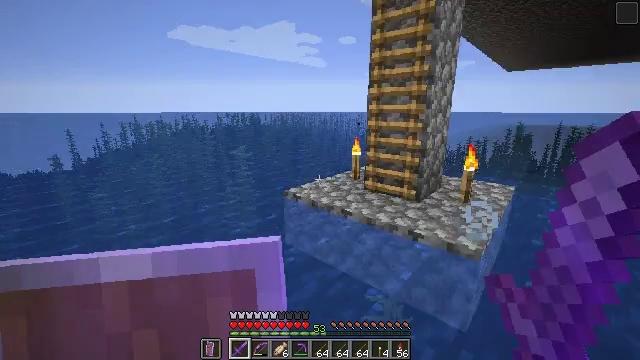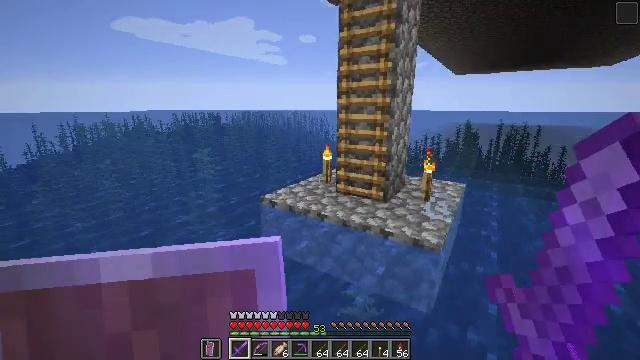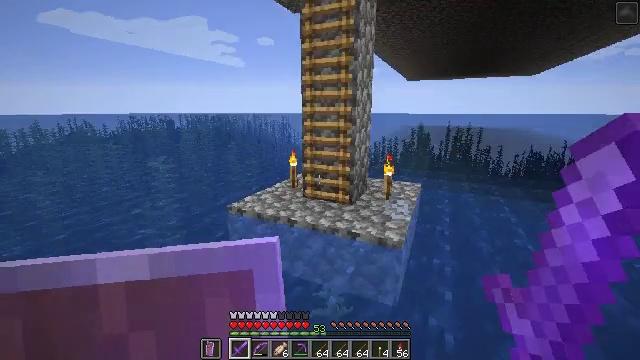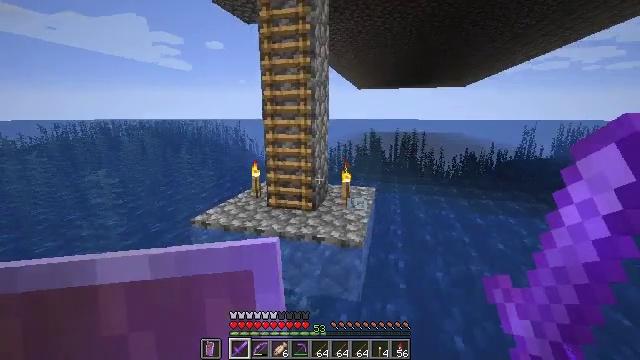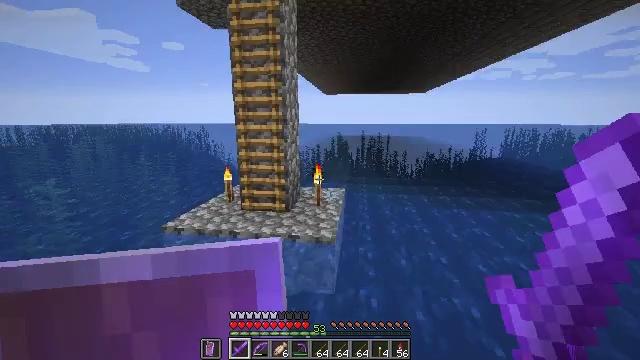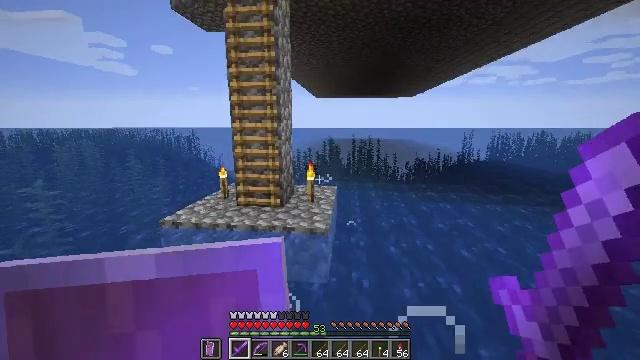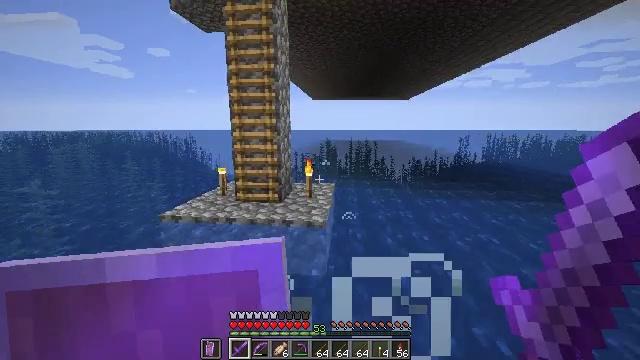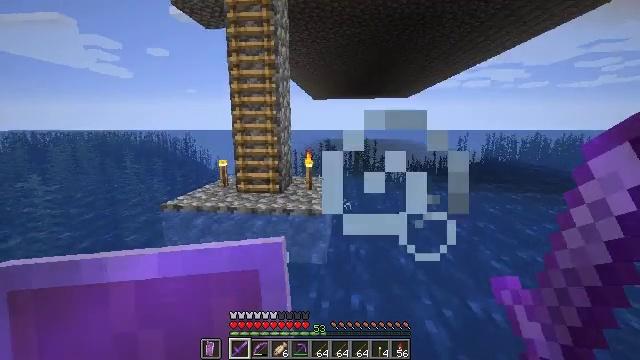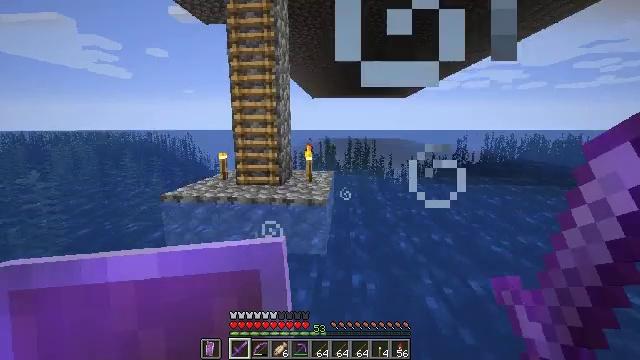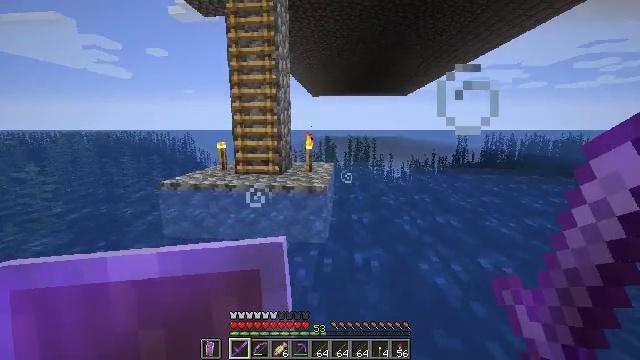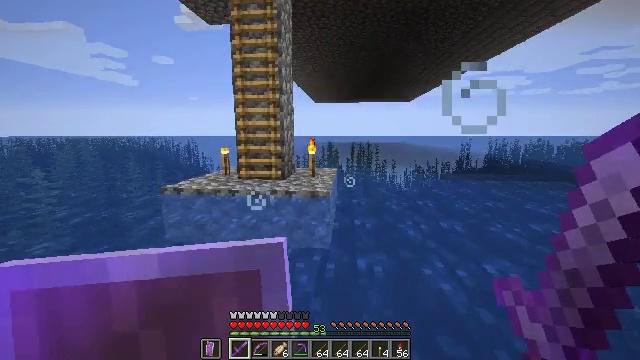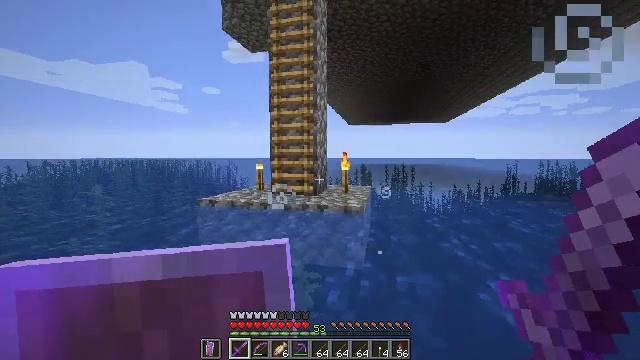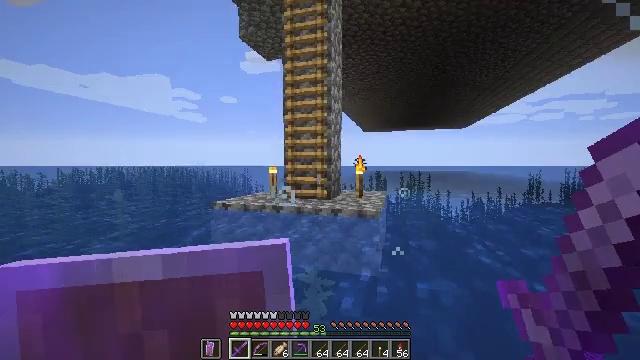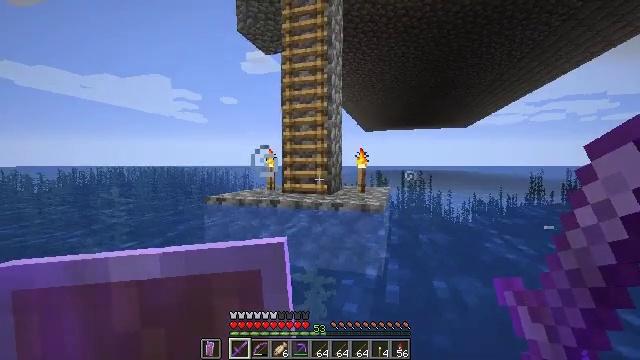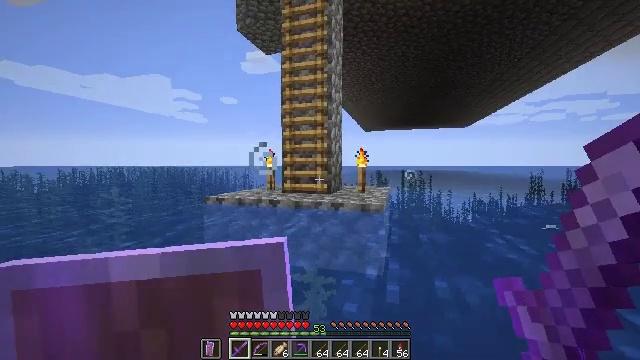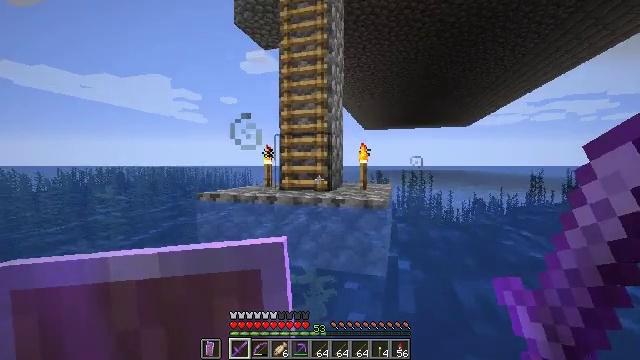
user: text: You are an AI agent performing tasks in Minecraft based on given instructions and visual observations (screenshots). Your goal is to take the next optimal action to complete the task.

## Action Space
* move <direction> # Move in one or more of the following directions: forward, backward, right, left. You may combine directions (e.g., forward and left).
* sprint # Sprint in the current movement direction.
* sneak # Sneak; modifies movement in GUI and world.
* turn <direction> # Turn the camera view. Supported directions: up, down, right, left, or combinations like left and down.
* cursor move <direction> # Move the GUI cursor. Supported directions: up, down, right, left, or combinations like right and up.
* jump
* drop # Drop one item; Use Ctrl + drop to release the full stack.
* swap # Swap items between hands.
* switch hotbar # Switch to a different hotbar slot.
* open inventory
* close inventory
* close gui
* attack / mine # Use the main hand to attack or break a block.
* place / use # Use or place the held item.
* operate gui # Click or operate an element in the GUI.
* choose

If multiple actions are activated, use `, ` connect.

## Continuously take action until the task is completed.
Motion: motion action
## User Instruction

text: craft item air
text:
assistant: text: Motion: turn right, jump
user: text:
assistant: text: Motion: turn right, jump
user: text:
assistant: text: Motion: turn right and up, jump
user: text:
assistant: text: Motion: turn right, jump
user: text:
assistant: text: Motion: turn right, jump
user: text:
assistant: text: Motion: jump
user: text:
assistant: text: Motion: move forward, jump
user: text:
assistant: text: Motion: move forward
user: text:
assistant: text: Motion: move forward
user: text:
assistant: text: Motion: move forward, turn up
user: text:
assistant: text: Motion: move forward, turn left and up
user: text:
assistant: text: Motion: move forward, turn left and up
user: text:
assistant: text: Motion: move forward
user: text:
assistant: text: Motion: move forward
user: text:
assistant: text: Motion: move forward
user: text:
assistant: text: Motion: move forward
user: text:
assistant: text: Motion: move forward
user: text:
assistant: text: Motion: move forward
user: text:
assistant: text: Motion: move forward
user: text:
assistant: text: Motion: move forward
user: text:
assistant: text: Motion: move forward
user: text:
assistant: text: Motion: move forward
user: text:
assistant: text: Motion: move forward
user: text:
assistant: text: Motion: move forward, jump
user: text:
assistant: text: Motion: move forward, jump
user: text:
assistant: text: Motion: move forward, jump
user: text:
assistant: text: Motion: move forward, jump
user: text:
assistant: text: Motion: move forward, jump
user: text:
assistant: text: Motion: move forward, jump
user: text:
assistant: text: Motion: move forward, jump